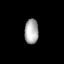
Tissue: lung
Cell type: Endothelial cells
Senescence score: 0.598
Nuclear area (px): 341
Mean DAPI intensity: 170.328